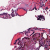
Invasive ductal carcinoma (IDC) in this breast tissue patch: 0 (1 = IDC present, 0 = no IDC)